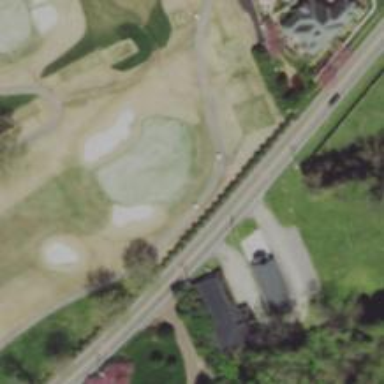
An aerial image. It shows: View of golf hole.